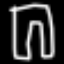
Label: pants